Question: I have a crosstab with many columns but only a few rows. When I generate the report the crosstab reuses the empty space below the rows from one page and renders the next columns for the same rows. This way several pages are compacted vertically on one page:

I want the columns from day to day (the second part of the crosstab) to be displayed on a new page not on the same page and leave that space empty.
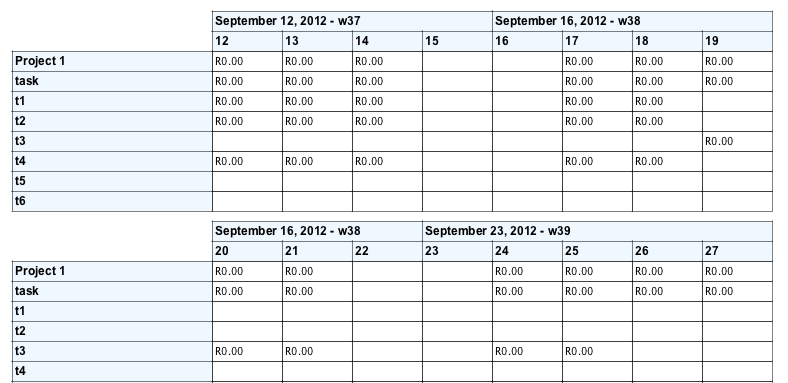
Answer: The solution is to set the <URL> property of the crosstab to a very high value such that it exceeds the page height. This way the report will continue on the next page.